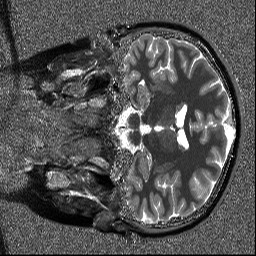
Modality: T1map
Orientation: coronal
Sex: female